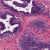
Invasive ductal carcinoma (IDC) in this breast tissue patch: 0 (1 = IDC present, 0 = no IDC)